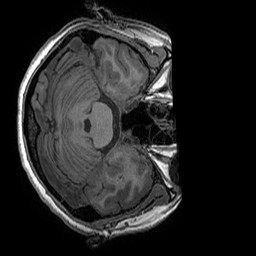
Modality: T1w
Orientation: axial
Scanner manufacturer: ge
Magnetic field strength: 3 T
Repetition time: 0.008156 s
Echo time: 0.00318 s